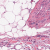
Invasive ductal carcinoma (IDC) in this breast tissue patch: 1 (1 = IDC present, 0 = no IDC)